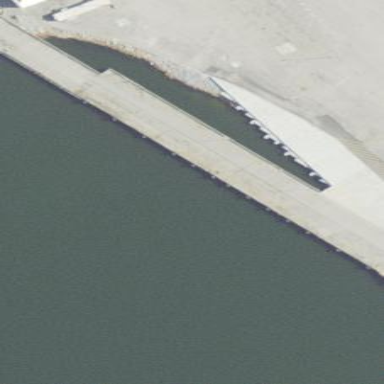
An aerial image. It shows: Man-made pier.